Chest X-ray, AP view. Patient: 29 years old, sex F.
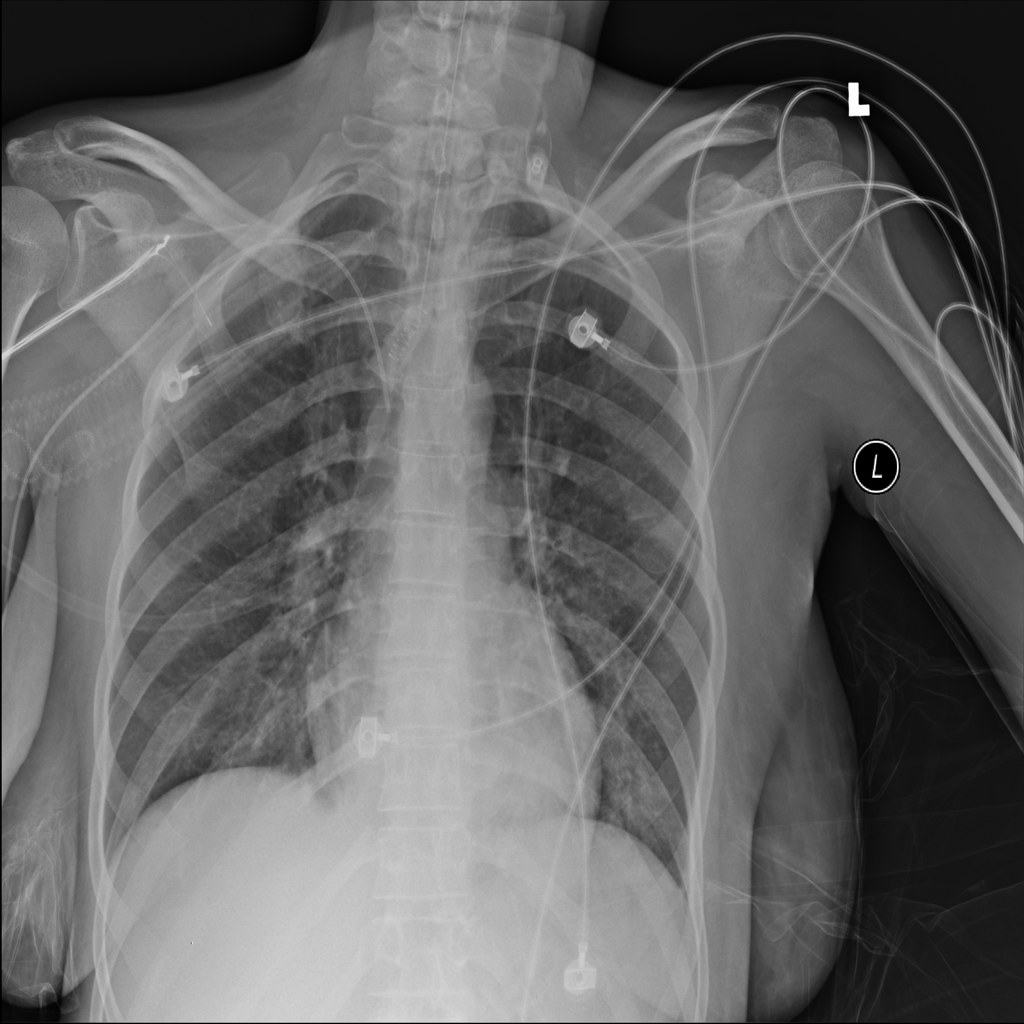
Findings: No Finding